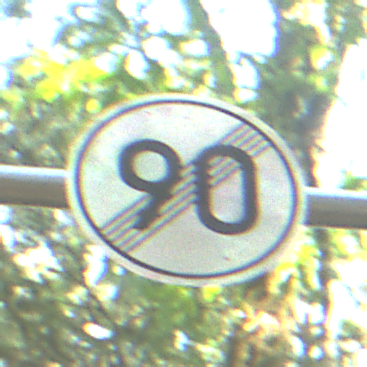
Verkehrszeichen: EndeGeschwindigkeit90
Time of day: Midday
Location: Outdoor (Nature)
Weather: Clear
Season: NotSpecified
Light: Natural